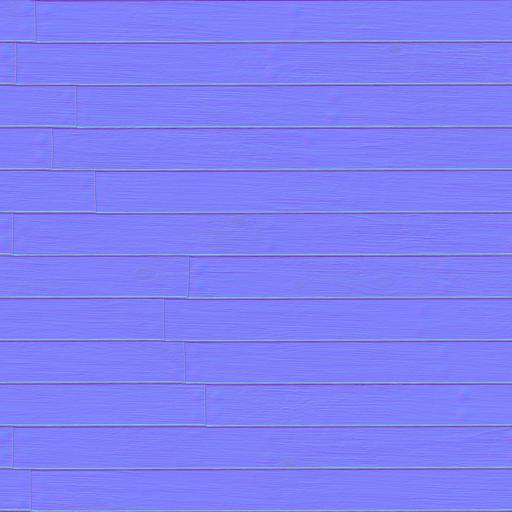
planks